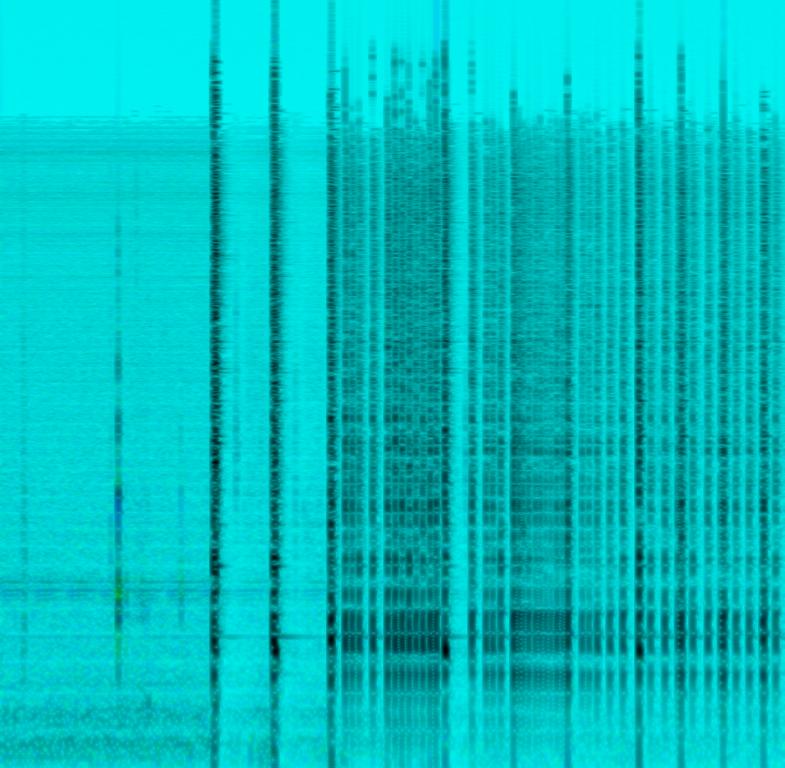
solo marching snare music. The snare is tight and high pitched. The player is performing various rudiments. The feel is regimented, almost militaristic and demonstrates virtuosity.